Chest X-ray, PA view. Patient: 41 years old, sex F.
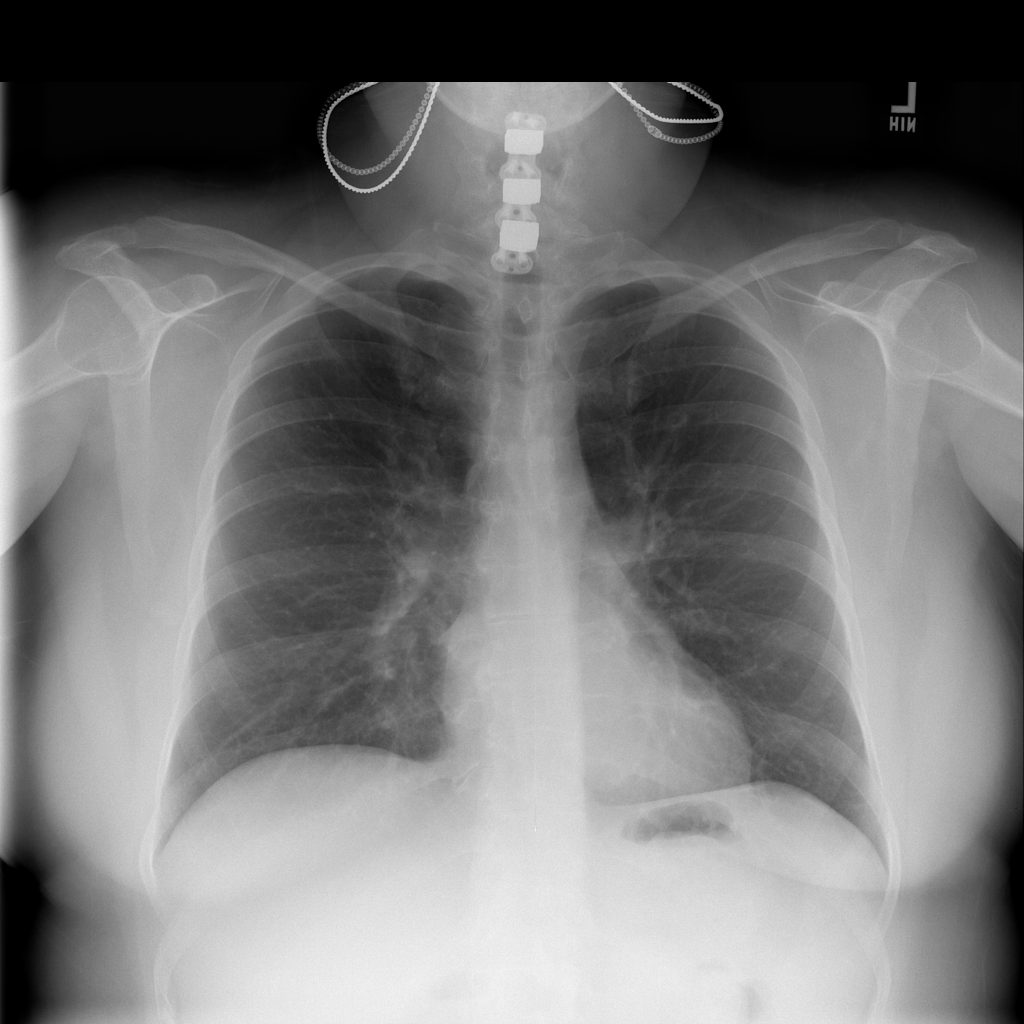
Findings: No Finding